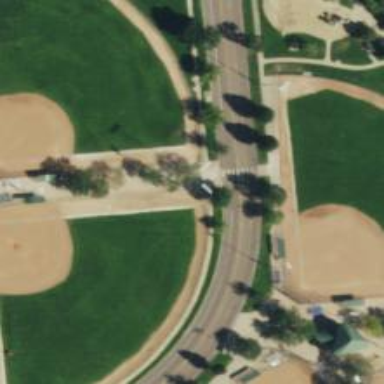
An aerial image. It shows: Baseball pitch for leisure and sports activities.